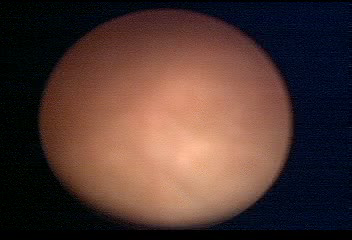
Modality: WLC
Class: Normal mucosa
Bladder cancer association: No